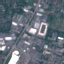
Land use / land cover: Industrial